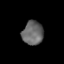
Tissue: lung
Cell type: Epithelial cells
Senescence score: 0.232
Nuclear area (px): 485
Mean DAPI intensity: 103.944